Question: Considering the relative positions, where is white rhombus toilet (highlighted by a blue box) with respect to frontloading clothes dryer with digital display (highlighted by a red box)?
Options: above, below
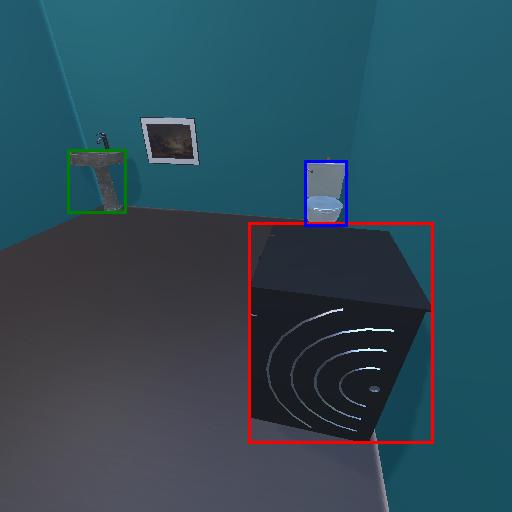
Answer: above